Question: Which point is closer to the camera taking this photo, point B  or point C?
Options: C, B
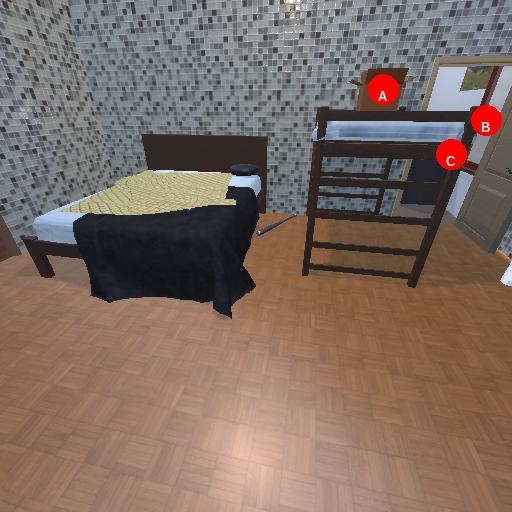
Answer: C